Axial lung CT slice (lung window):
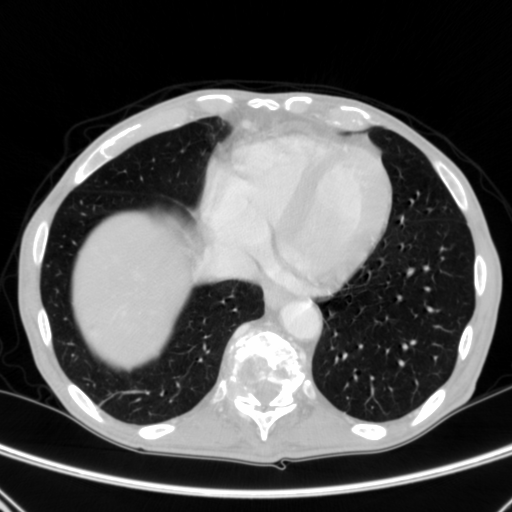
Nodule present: no